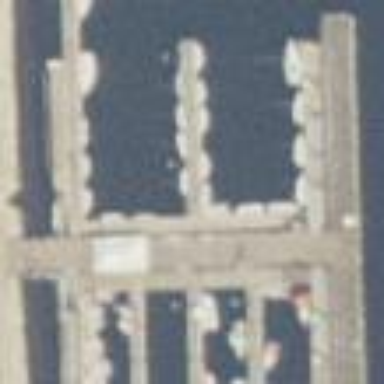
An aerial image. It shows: Recreation pier.